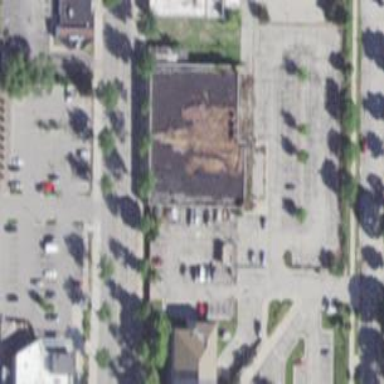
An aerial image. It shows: Retail building.